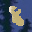
Label: 8